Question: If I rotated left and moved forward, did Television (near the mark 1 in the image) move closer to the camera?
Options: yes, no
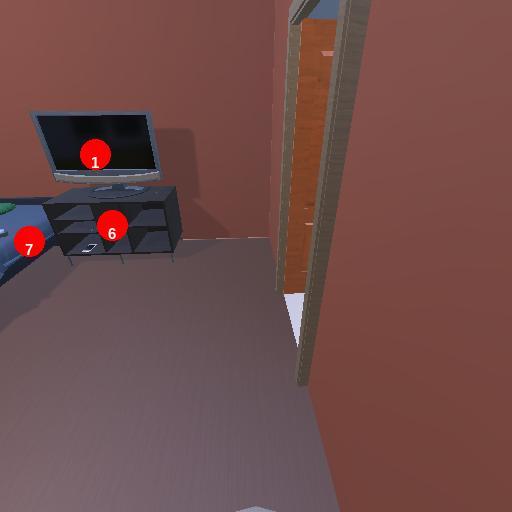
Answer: yes